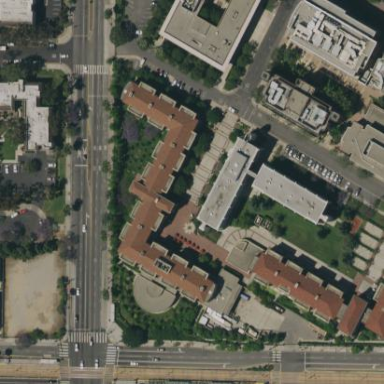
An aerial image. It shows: Dormitory building.